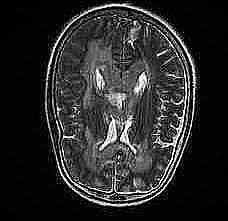
Label: notumor